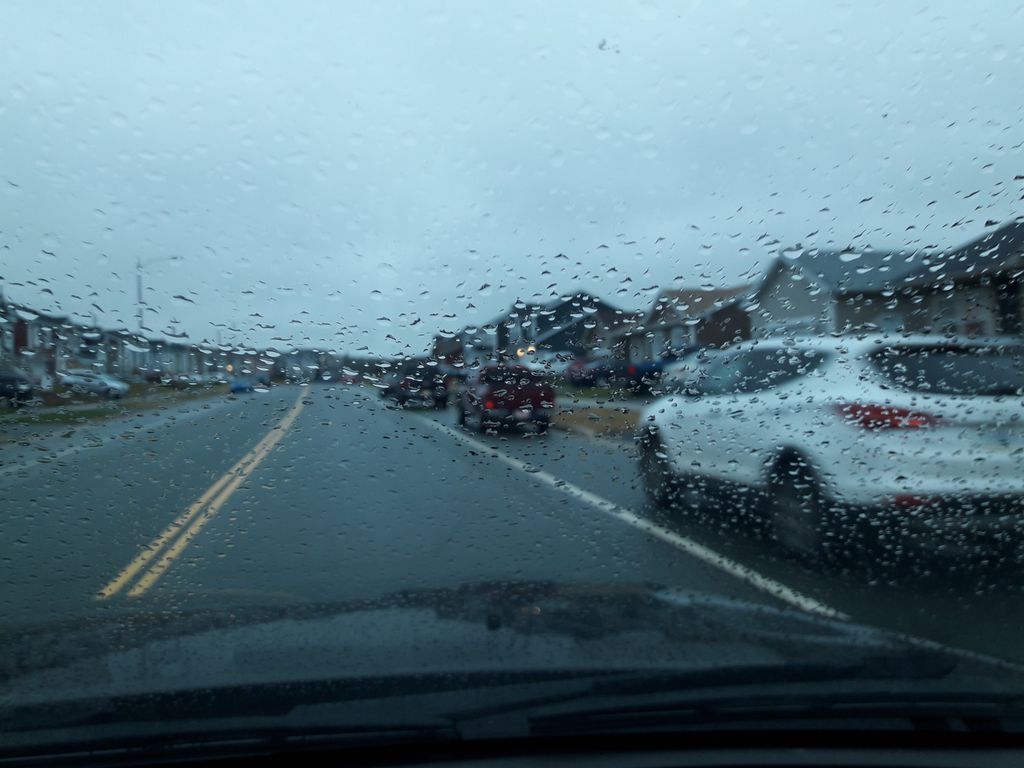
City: st_johns